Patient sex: M
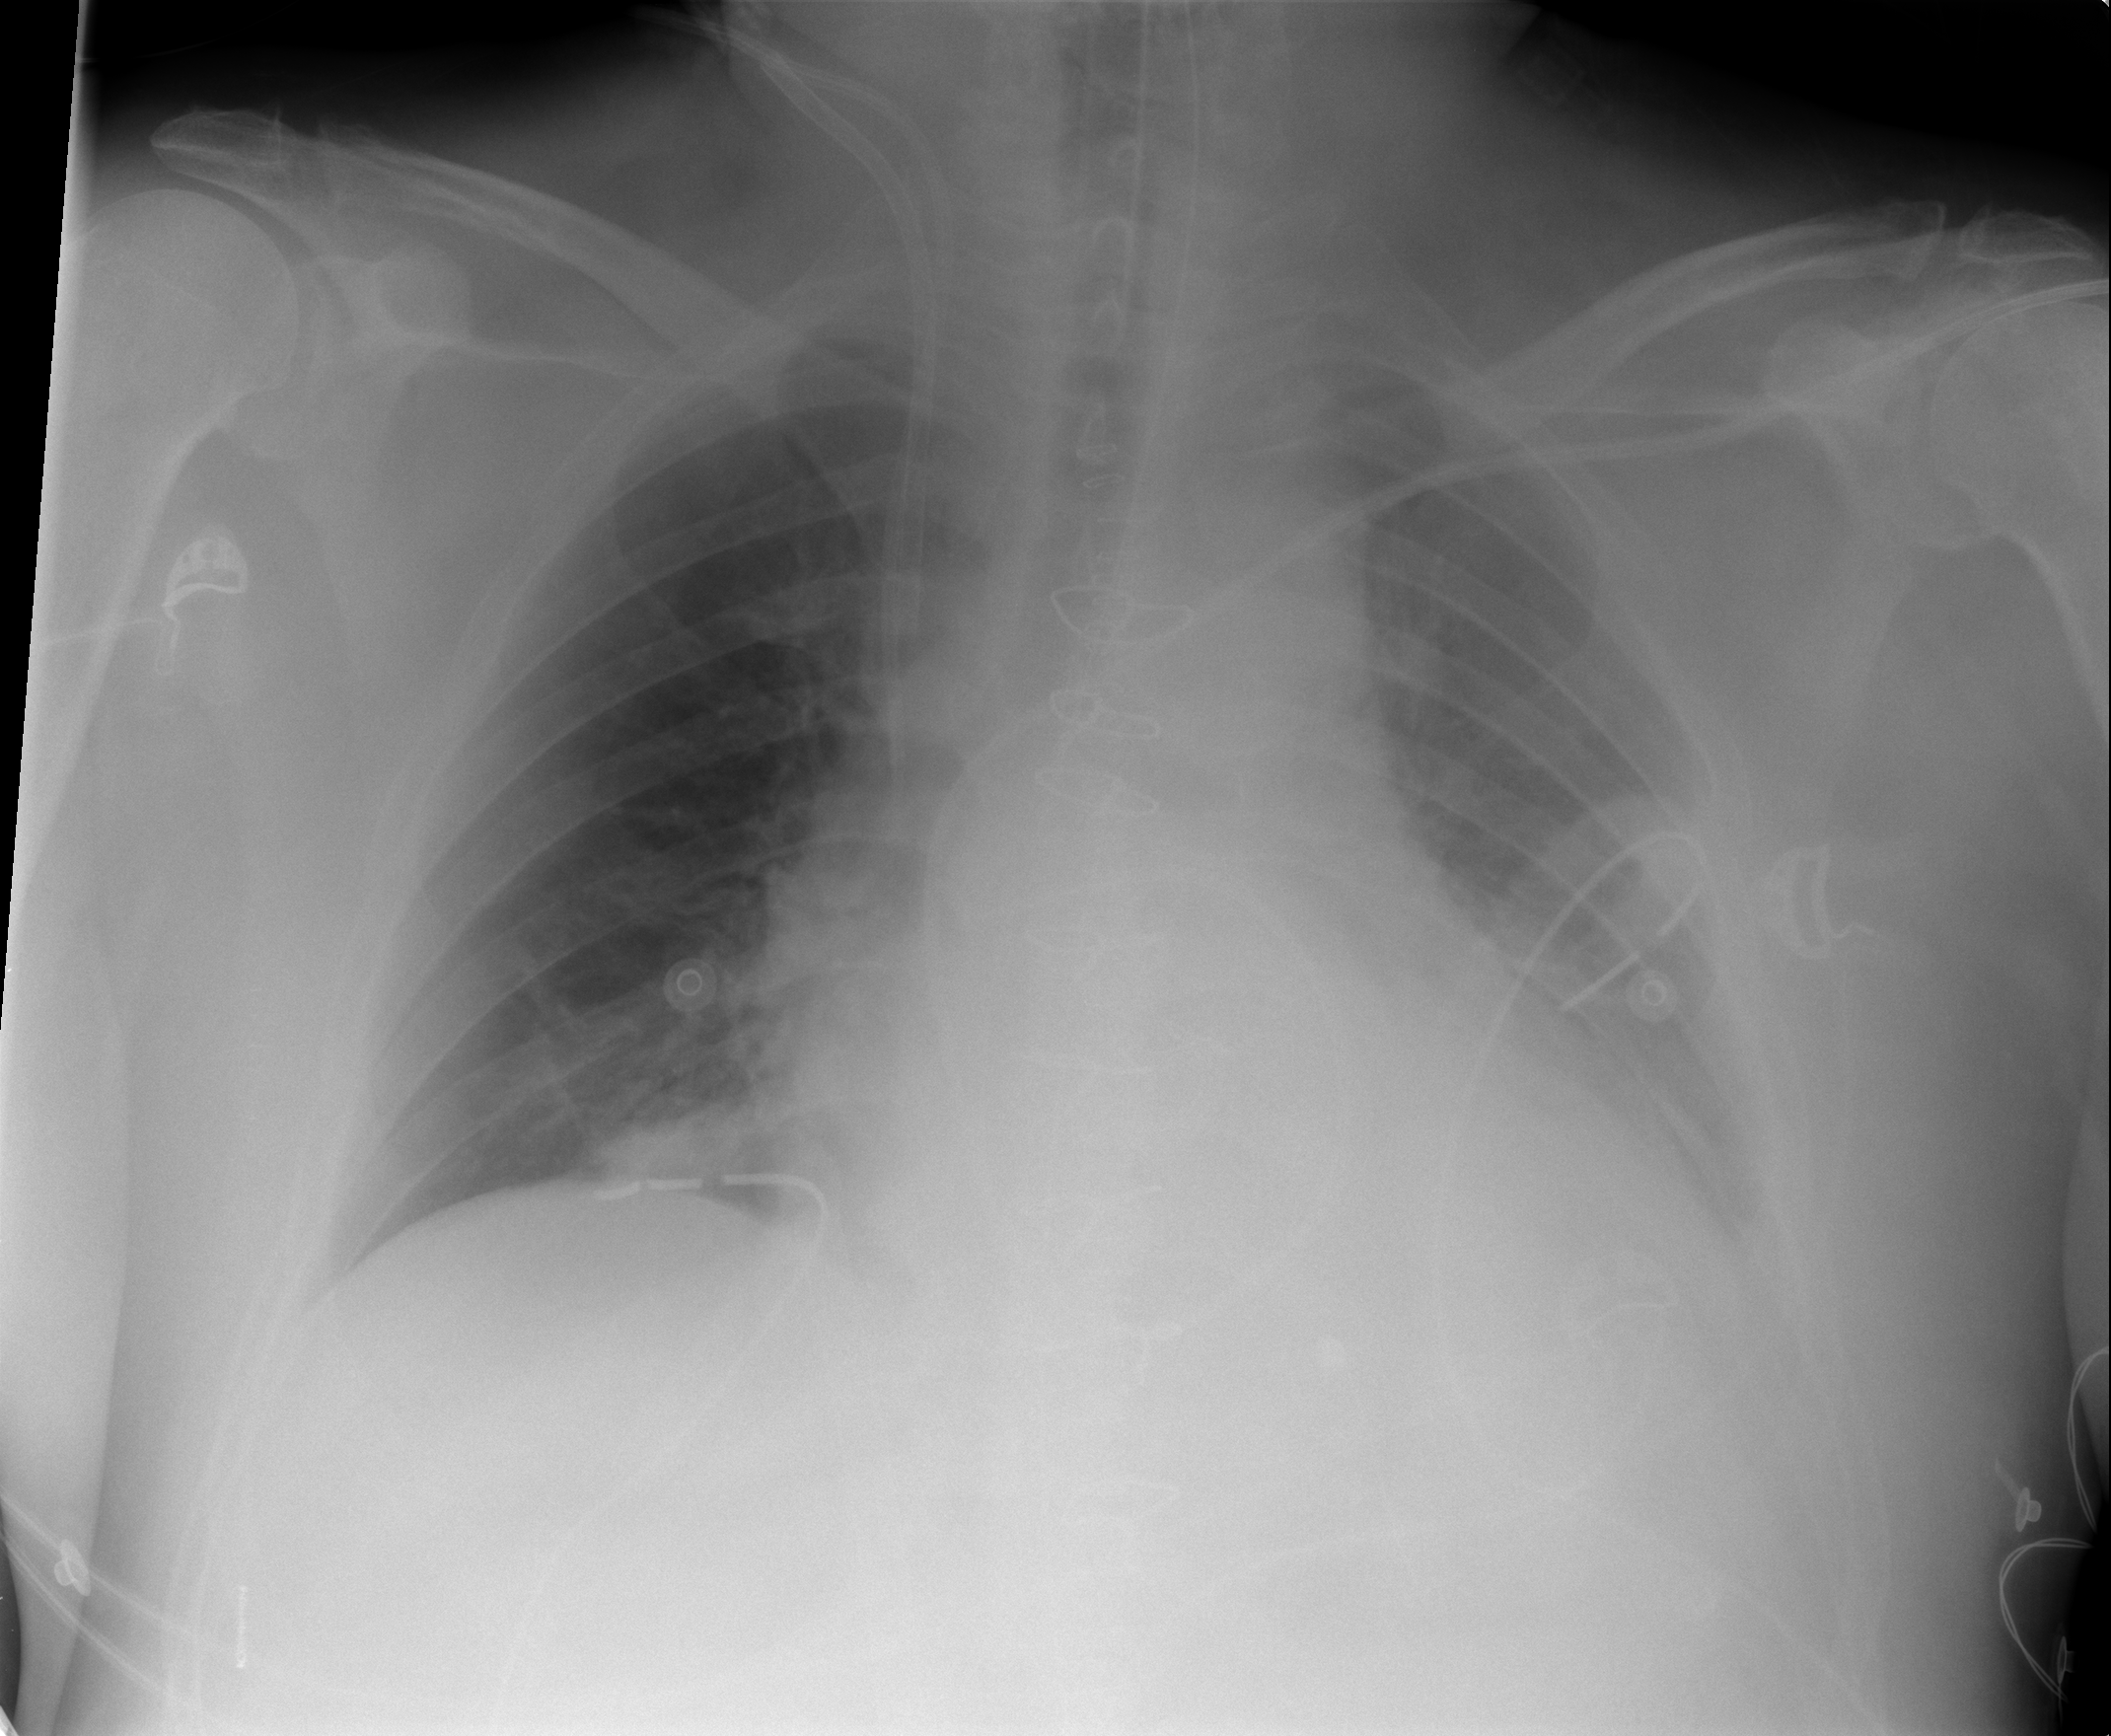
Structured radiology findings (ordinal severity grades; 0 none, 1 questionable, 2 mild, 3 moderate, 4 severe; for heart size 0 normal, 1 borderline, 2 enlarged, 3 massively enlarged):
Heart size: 2
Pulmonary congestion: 1
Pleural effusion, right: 0
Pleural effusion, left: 3
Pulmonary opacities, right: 0
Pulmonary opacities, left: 0
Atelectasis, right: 2
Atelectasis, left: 3